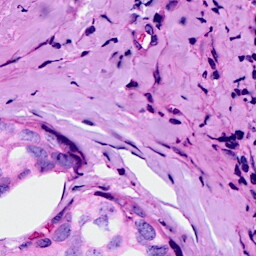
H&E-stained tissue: Breast